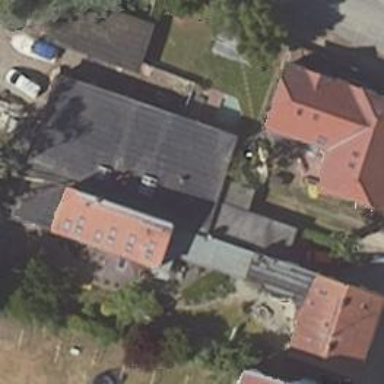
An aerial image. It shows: Shed building.